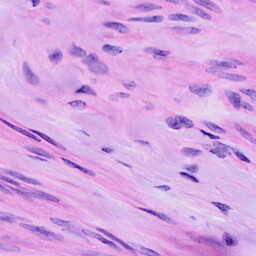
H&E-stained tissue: Ovarian